Interaction volume radius: 5 \u00c5
Interaction volume height: 20 \u00c5
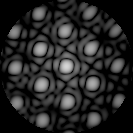
Disorder parameter: 0.1074